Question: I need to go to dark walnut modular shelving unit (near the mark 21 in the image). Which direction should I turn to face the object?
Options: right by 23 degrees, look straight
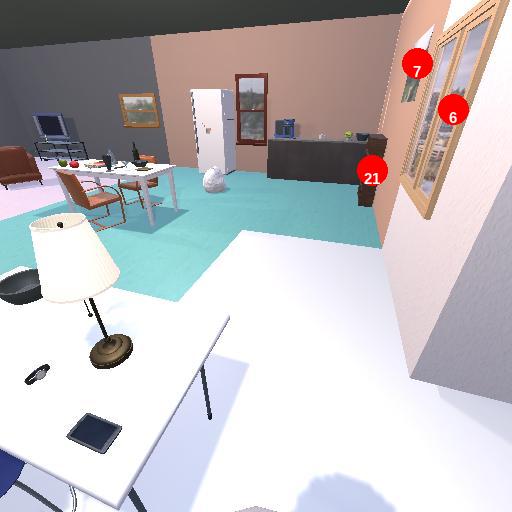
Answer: right by 23 degrees